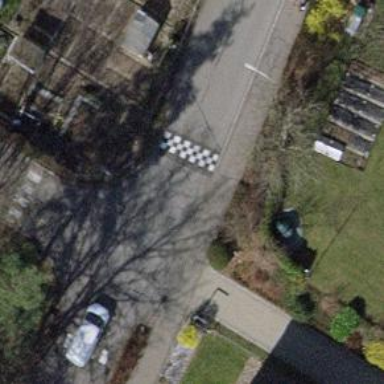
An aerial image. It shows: Traffic calming table.